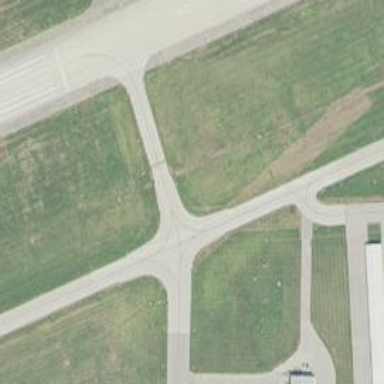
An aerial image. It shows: Image of taxiway at airport.